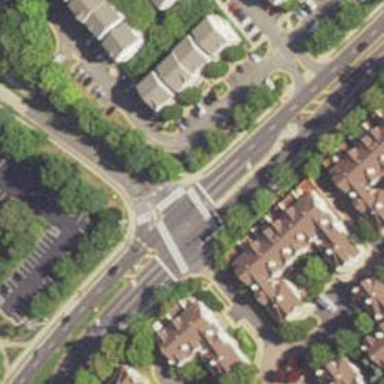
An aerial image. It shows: Marked crossing on the road.